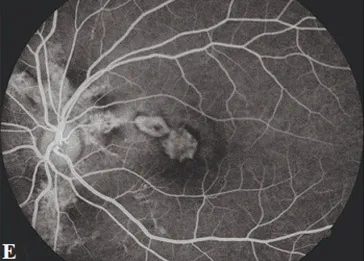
RE early, mid and late phase FFA showing the extent of CNV with leakage.
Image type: ophthalmic_imaging (ophthalmic_angiography)